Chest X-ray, AP view. Patient: 33 years old, sex F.
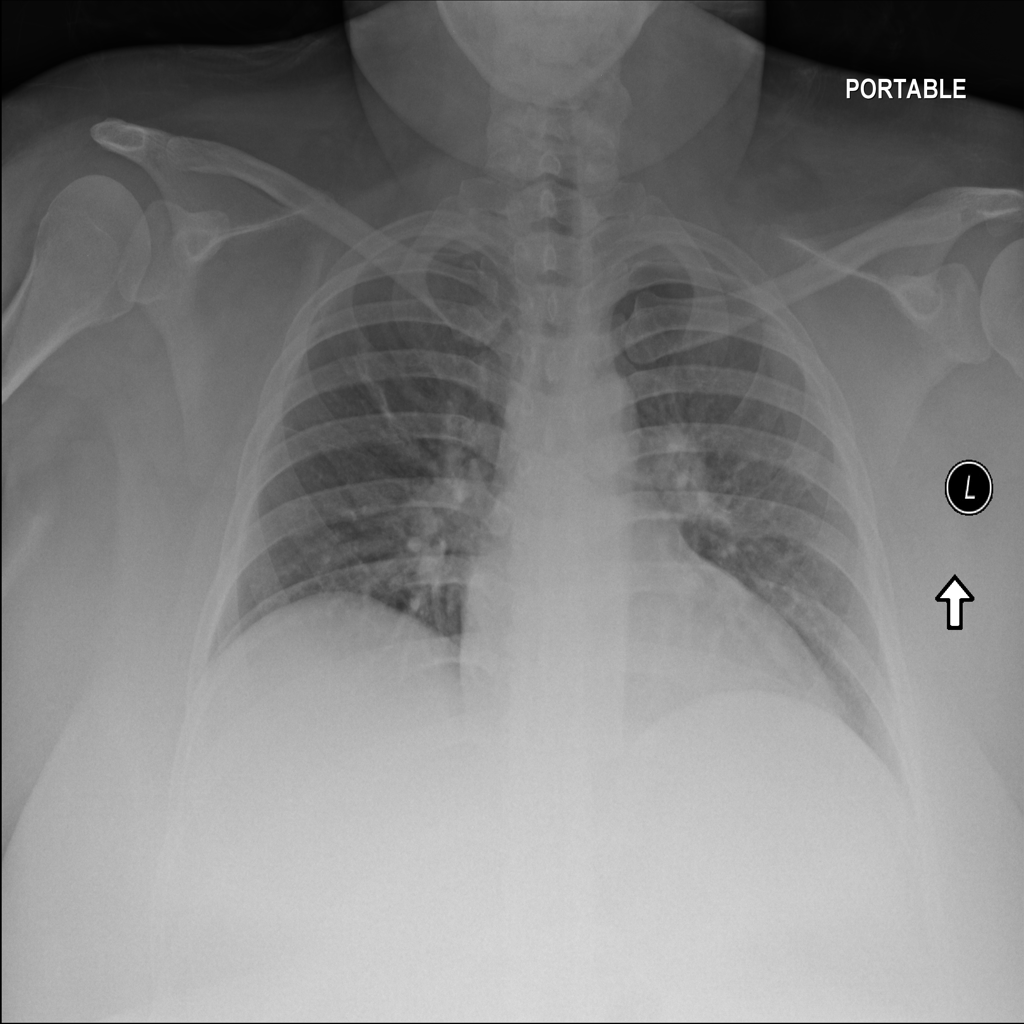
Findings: Pneumonia